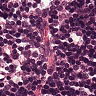
Metastatic tissue present: no